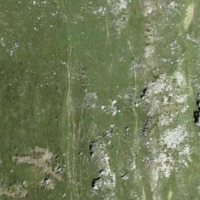
EUNIS habitat code: 23
Species observed at this site:
Primula hirsuta